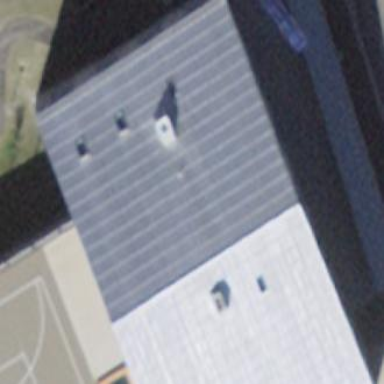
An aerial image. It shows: School building.